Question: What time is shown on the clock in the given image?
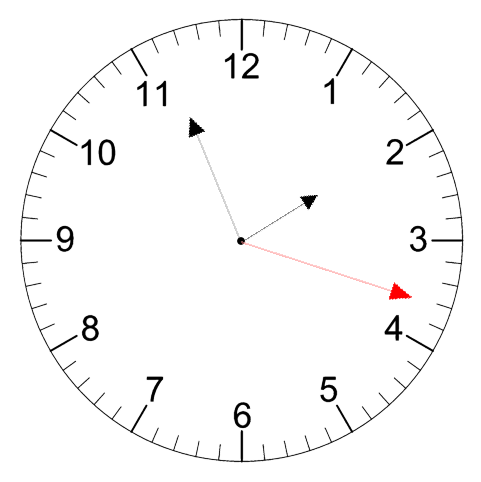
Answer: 01:56:18